Field crop: maize
Growth stage: 1
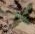
Species: atriplex